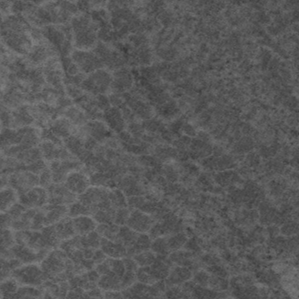
Label: frost